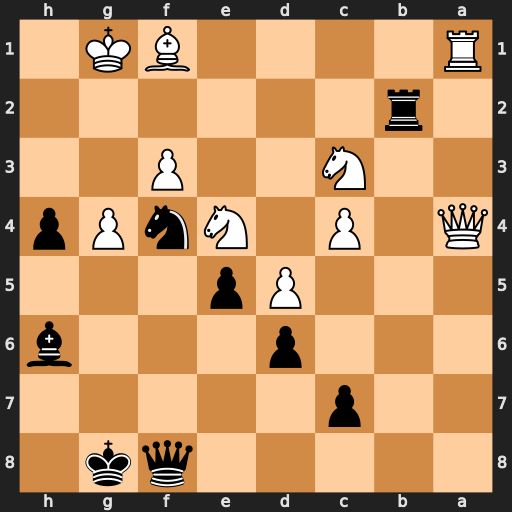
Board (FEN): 5qk1/2p5/3p3b/3Pp3/Q1P1NnPp/2N2P2/1r6/R4BK1
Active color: b
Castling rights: -
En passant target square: -
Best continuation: Nh3+ Bxh3 Be3+ Nf2 Rxf2 Nd1 Ra2+ Nxe3 Rxa4 Rxa4 Qxf3